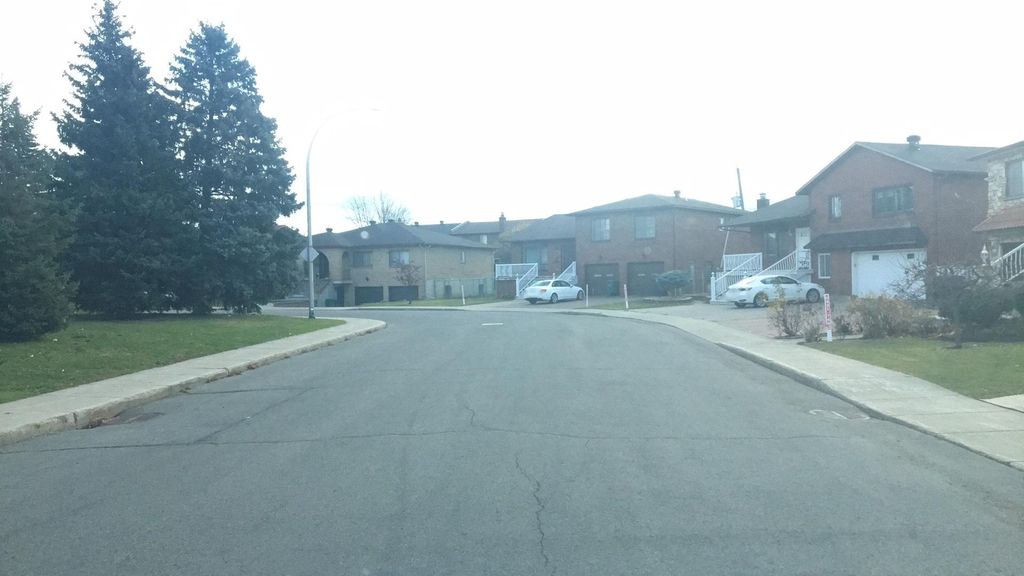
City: montreal